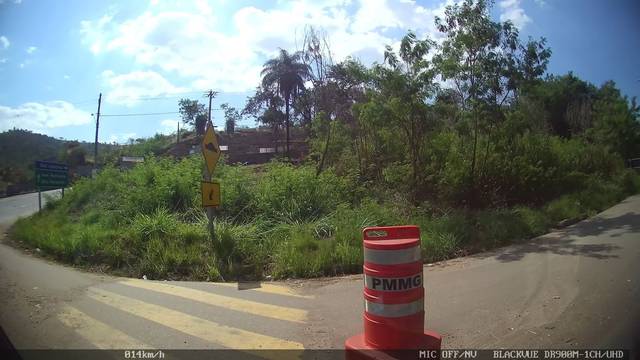
Region: Brazil
Coordinates: -19.876, -43.873